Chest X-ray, AP view. Patient: 71 years old, sex M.
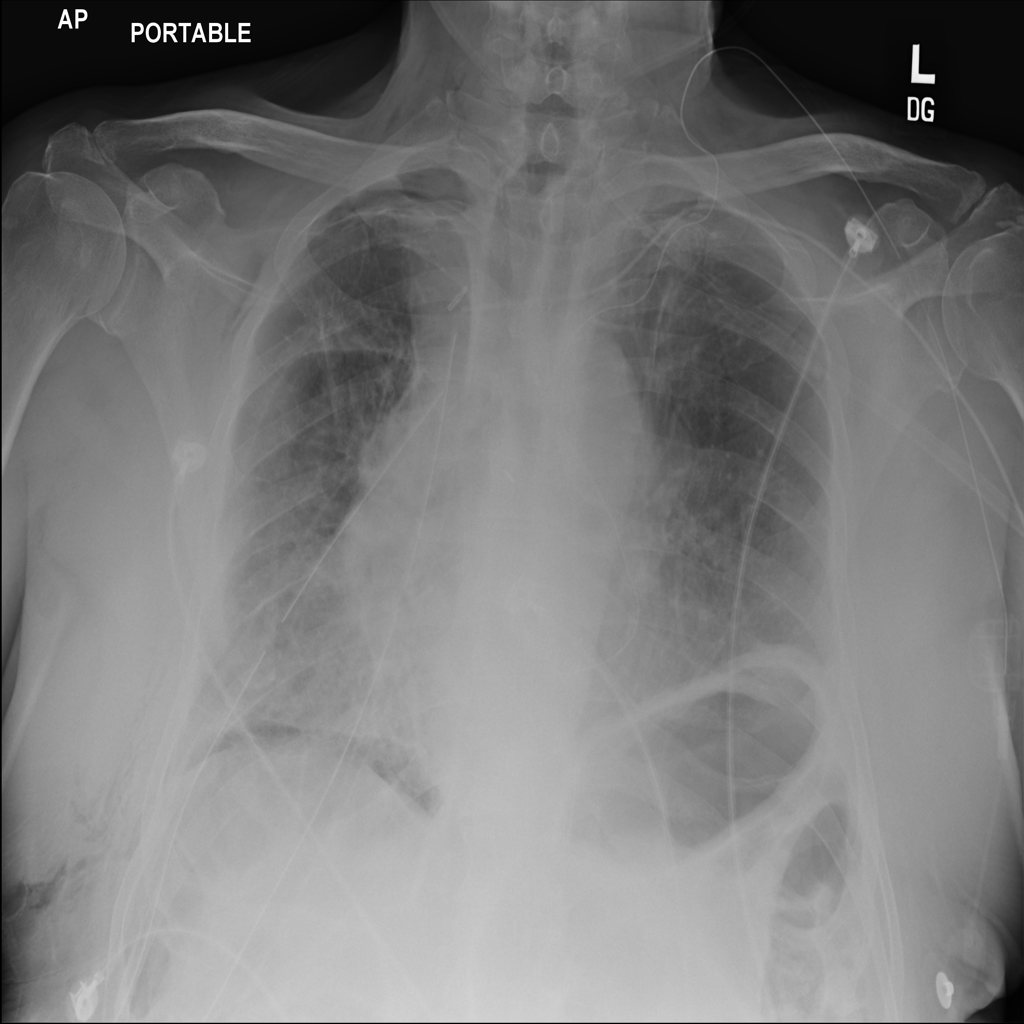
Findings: Infiltration